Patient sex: M
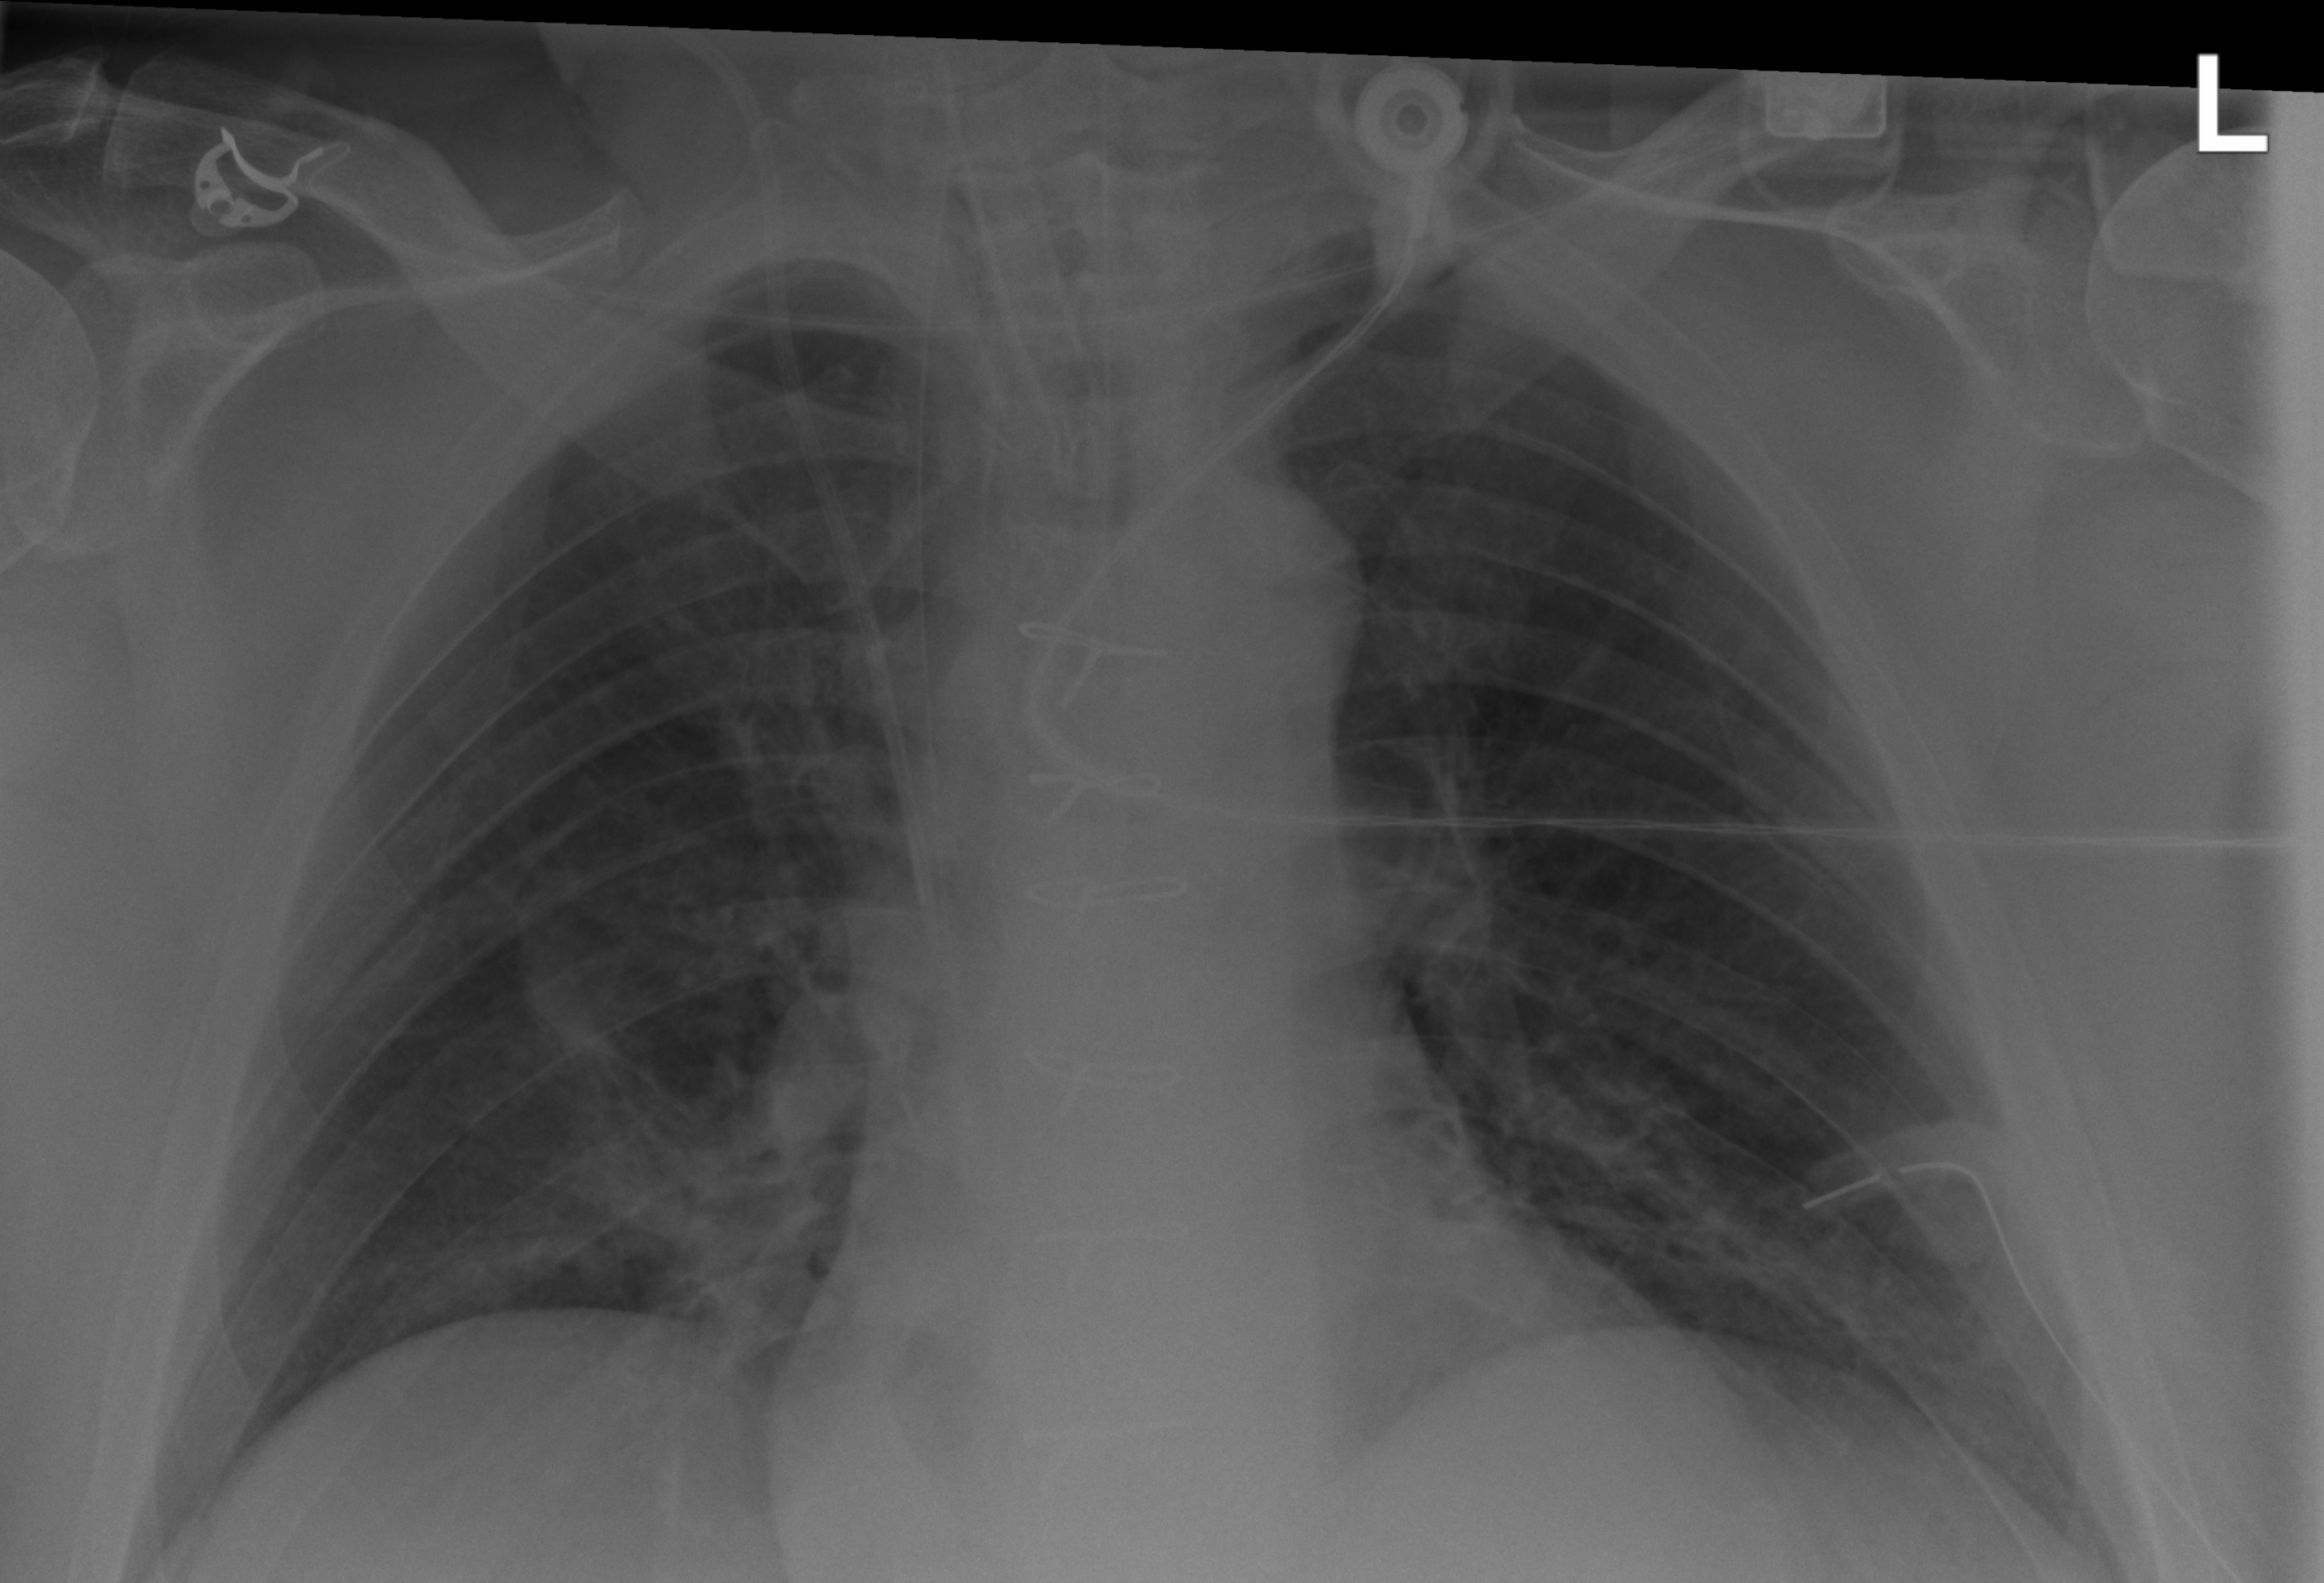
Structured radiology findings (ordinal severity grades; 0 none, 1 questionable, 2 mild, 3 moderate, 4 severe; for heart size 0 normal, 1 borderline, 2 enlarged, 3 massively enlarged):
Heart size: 0
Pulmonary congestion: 0
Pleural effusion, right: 0
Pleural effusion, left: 0
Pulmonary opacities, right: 0
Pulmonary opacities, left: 0
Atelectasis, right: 2
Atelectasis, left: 2